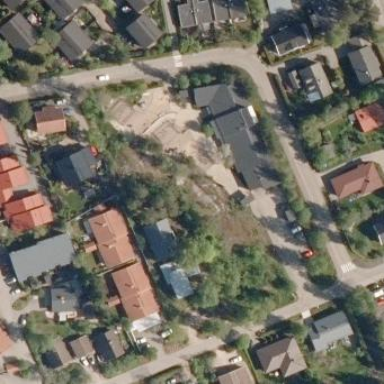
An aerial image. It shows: Kindergarten.